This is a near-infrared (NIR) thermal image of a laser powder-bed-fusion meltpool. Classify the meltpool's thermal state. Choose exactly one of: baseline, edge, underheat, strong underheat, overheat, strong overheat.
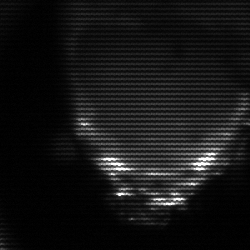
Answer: edge